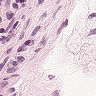
Metastatic tissue present: no